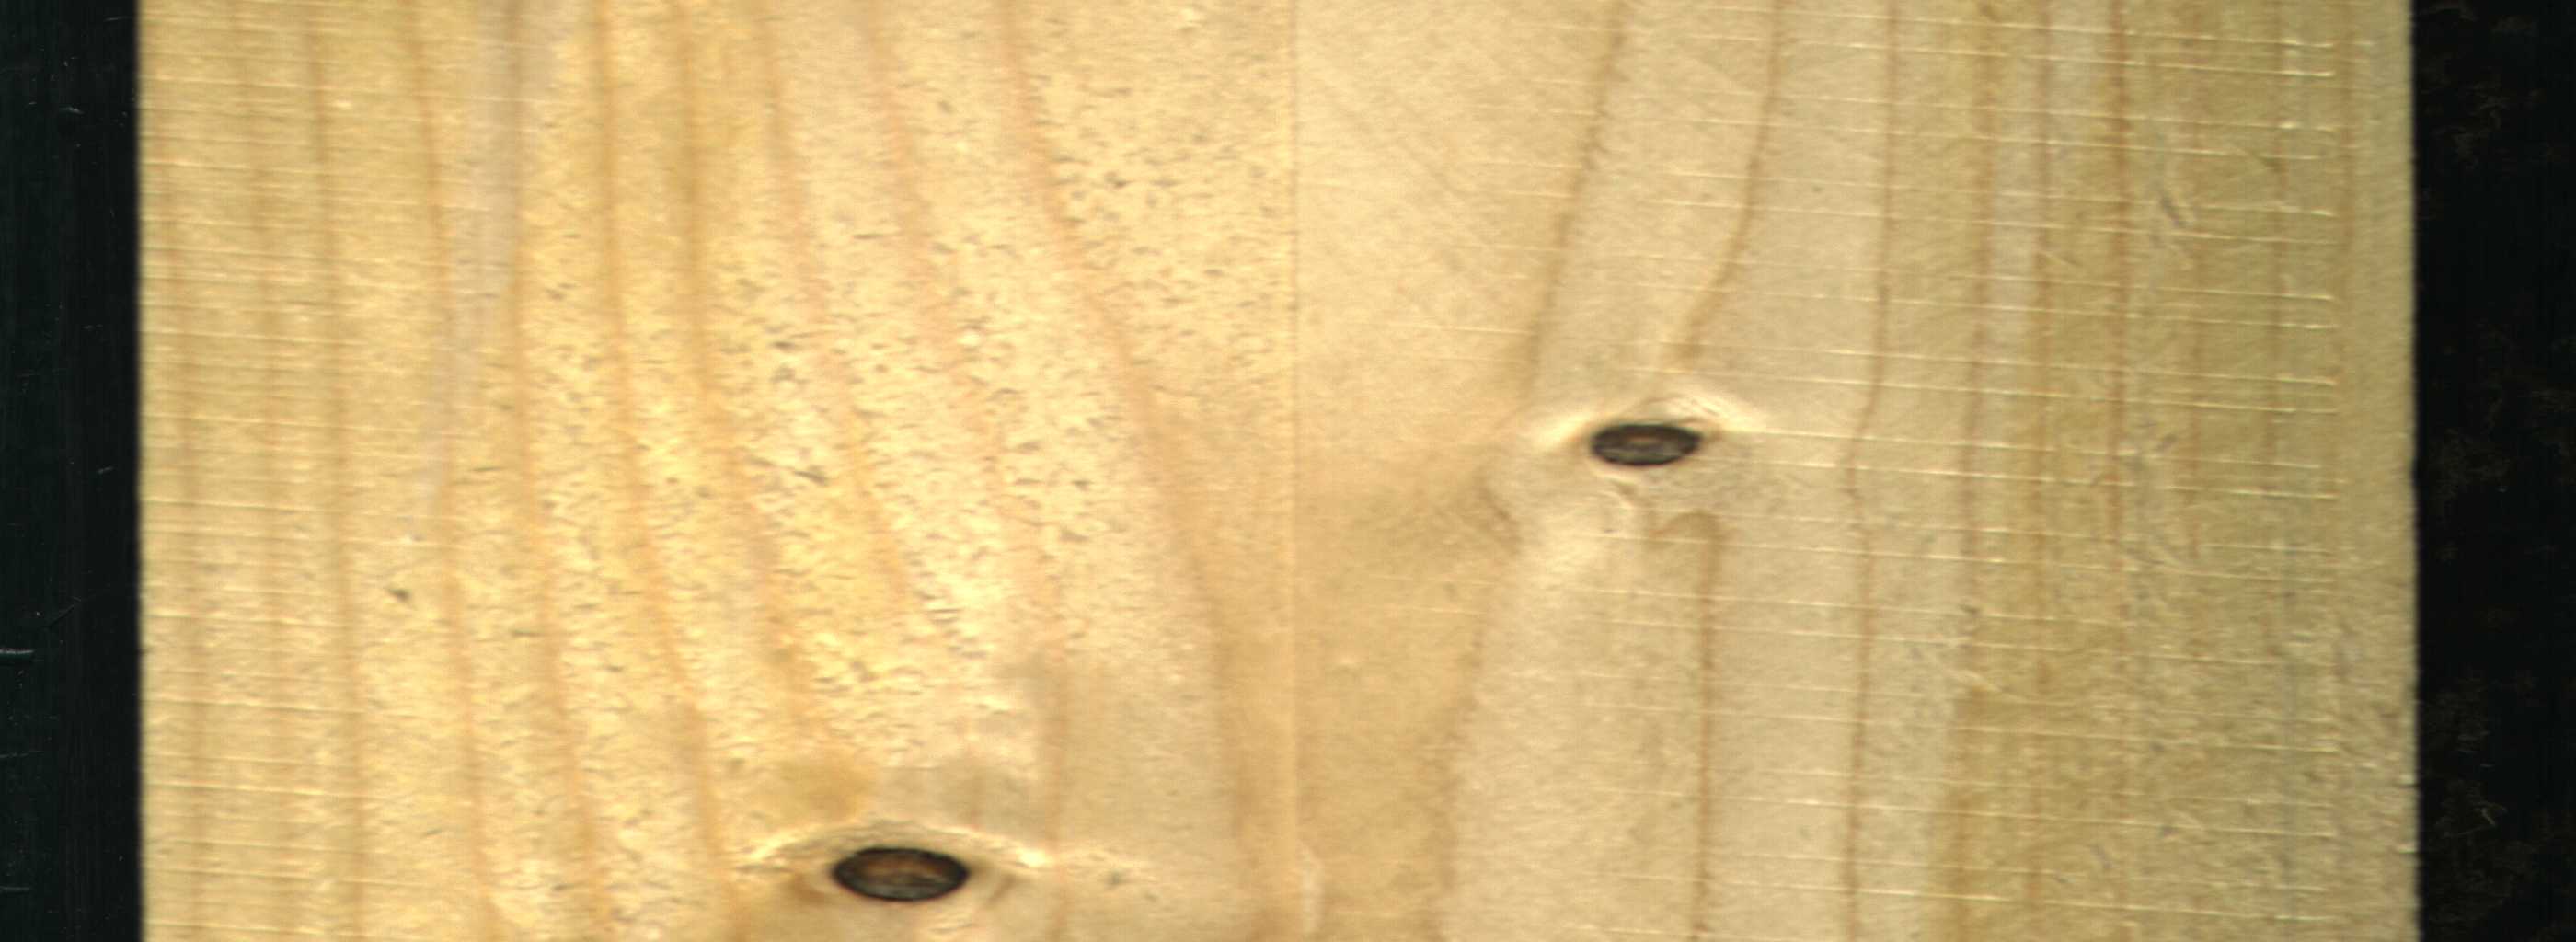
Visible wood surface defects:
Dead_Knot
Dead_Knot